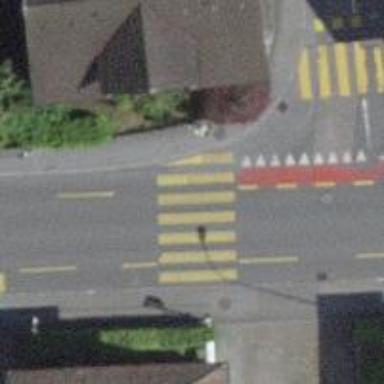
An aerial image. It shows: Zebra crossing with zebra markings.